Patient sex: F
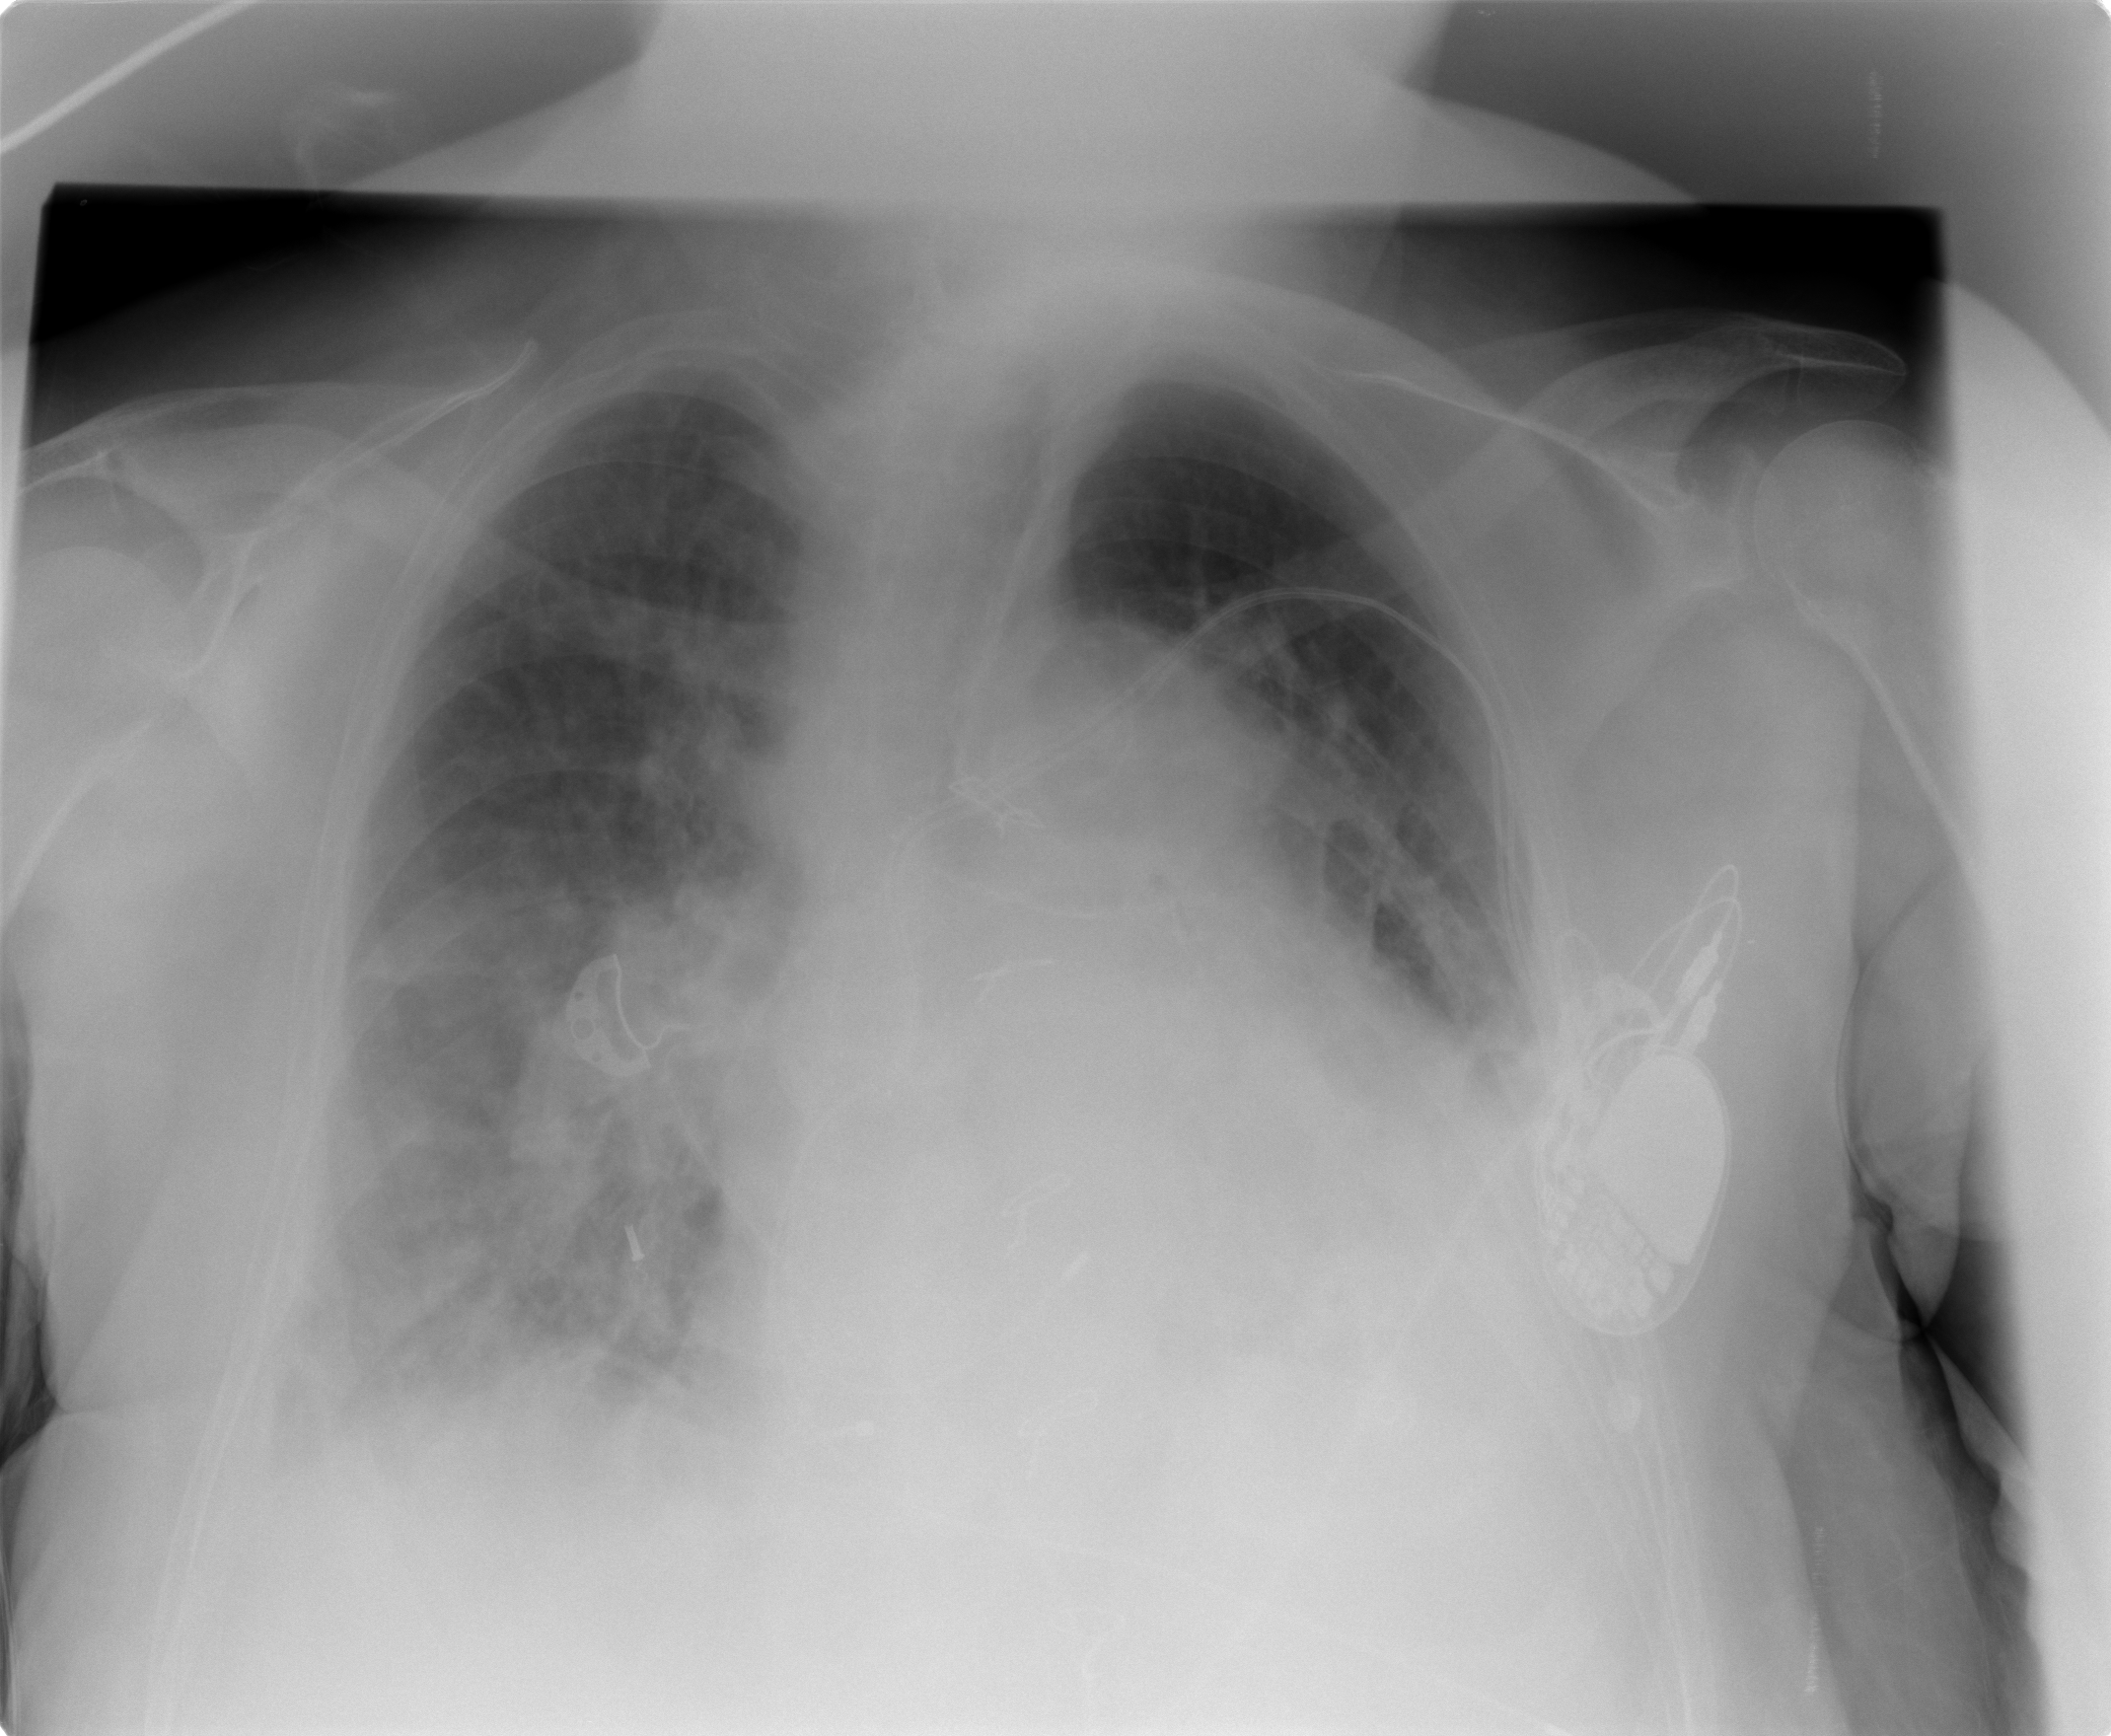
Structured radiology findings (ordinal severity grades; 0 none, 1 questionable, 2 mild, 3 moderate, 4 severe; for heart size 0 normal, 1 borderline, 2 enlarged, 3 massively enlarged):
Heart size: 3
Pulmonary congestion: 3
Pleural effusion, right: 3
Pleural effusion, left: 3
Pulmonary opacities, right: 2
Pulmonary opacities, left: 2
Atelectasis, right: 2
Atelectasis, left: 2